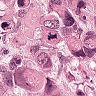
Metastatic tissue present: yes